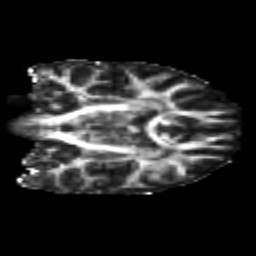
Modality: FA
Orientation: coronal
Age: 22
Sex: female
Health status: healthy
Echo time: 0.074 s